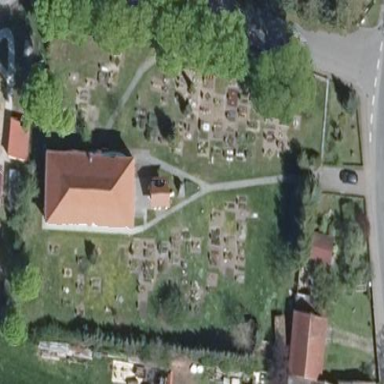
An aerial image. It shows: Cemetery.